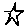
Label: star